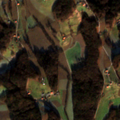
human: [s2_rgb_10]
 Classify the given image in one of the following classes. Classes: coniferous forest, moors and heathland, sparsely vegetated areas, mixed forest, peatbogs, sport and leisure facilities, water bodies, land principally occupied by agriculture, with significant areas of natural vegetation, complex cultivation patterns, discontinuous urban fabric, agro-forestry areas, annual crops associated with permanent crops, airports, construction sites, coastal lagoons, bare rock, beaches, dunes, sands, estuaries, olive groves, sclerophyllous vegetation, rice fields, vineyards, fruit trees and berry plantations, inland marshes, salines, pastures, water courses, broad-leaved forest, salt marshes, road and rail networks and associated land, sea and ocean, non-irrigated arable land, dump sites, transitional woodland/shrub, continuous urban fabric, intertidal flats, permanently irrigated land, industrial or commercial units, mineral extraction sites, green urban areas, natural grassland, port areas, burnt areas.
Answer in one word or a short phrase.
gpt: non-irrigated arable land, complex cultivation patterns, broad-leaved forest